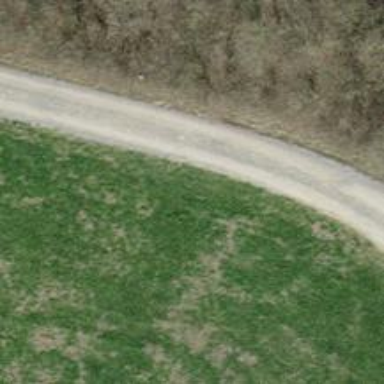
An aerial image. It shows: Compacted track with grade2 surface.